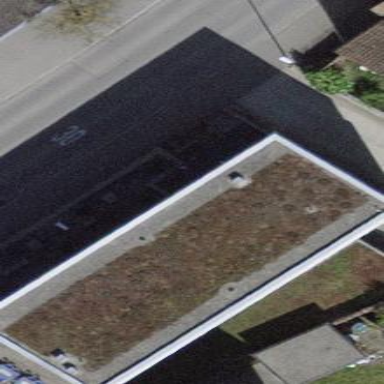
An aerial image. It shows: Commercial building with flat roof housing bank.